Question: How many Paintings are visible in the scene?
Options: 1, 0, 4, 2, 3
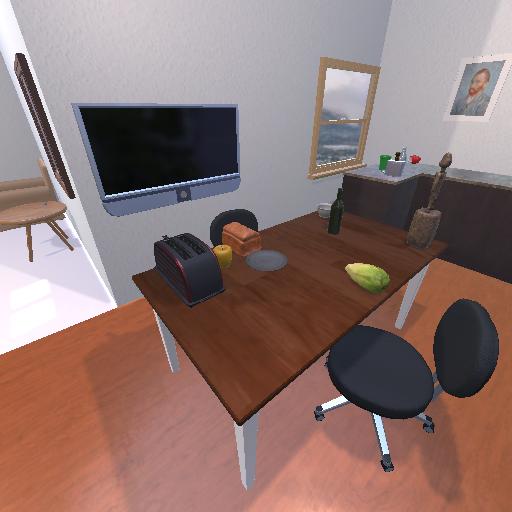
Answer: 1